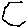
Label: hexagon